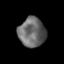
Tissue: prostate
Cell type: T cells
Senescence score: 0.7409
Nuclear area (px): 777
Mean DAPI intensity: 105.808